Question: I have a page that includes an AJAX polling request that fires off every 5 seconds as well as other AJAX CRUD operations that can take up to a minute to complete. What seems to be happening is the polling request executes and completes every 5 seconds except when a long running request is being processed - in these long running execution scenarios the 'beforeSend' event of the polling request will fire, but it won't hit the controller until the long running request is complete. The polling requests just queue up and wait until the long running request is complete, at which point it will carry out the queued polling requests.
I have recreated the scenario within my existing solution (results below) using test methods and a 30 second thread sleep to mimic a long running DB transaction. You will notice that when the 'TestSlowMethod30Seconds()' begins the 'TestRequest()' calls start to queue up and only once the 'TestSlowMethod30Seconds()' is complete do the 'TestRequest()' calls complete.
If I create a fresh solution using a basic MVC VS template and do the same thing it works as expected and the long running request has no impact on other requests - they are all handled completely asynchronously.
I have spent the whole day on this testing and I can't for the life of me work out what the issue in my existing solution is.
Does anyone have any ideas?

'''
var ajaxTest = namespace("test.ajaxTest");
ajaxTest.init = function () {
window.setInterval(function () {
ajaxTest.TestRequest();
}, 5000);
};
ajaxTest.TestRequest = function () {
$.ajax({
type: "POST",
url: "/Test/TestRequest",
beforeSend: function () {
console.log("*** TestRequest() begin");
},
complete: function () {
console.log("*** TestRequest() complete");
}
});
};
// this method is called from a button click event
ajaxTest.TestSlowMethod30Seconds = function () {
$.ajax({
type: "POST",
url: "/Test/TestSlowMethod30Seconds",
beforeSend: function () {
console.log("*** TestSlowMethod30Seconds() begin");
},
complete: function () {
console.log("*** TestSlowMethod30Seconds() complete");
}
});
};
'''
MVC Test Controller
'''
public ActionResult TestRequest()
{
return Json("Success");
}
public ActionResult TestSlowMethod30Seconds()
{
System.Threading.Thread.Sleep(30000);
return Json("Success");
}
'''
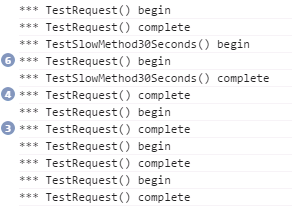
Answer: Session state. If your requests are using session state then the requests will be serialized. If you don't want them to be serialized then your server side code will need to run without session state or be marked as only using read only session state